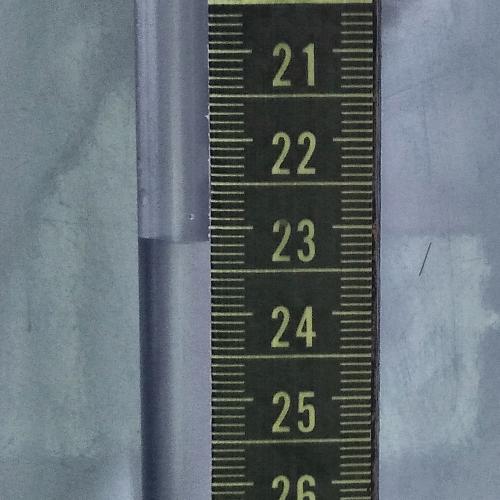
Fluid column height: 23.2 cm